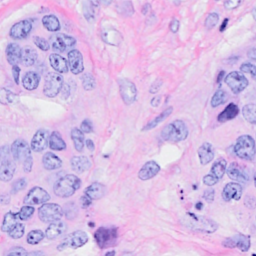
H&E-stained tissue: Breast